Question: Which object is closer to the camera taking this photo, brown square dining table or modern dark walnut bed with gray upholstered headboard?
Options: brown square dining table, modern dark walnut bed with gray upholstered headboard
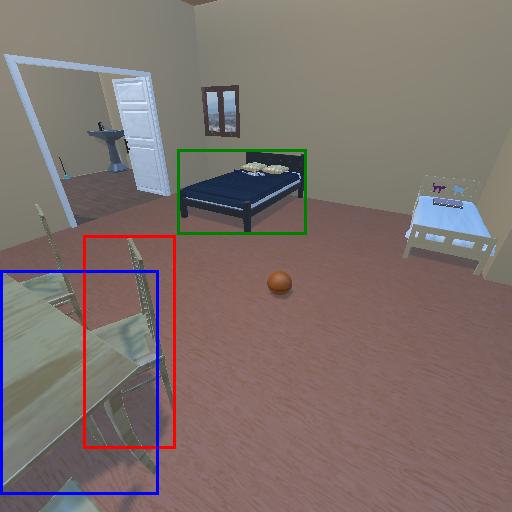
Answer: brown square dining table